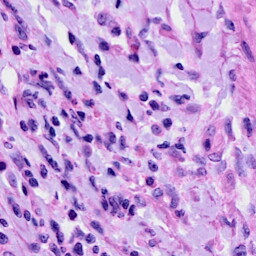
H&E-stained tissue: Cervix